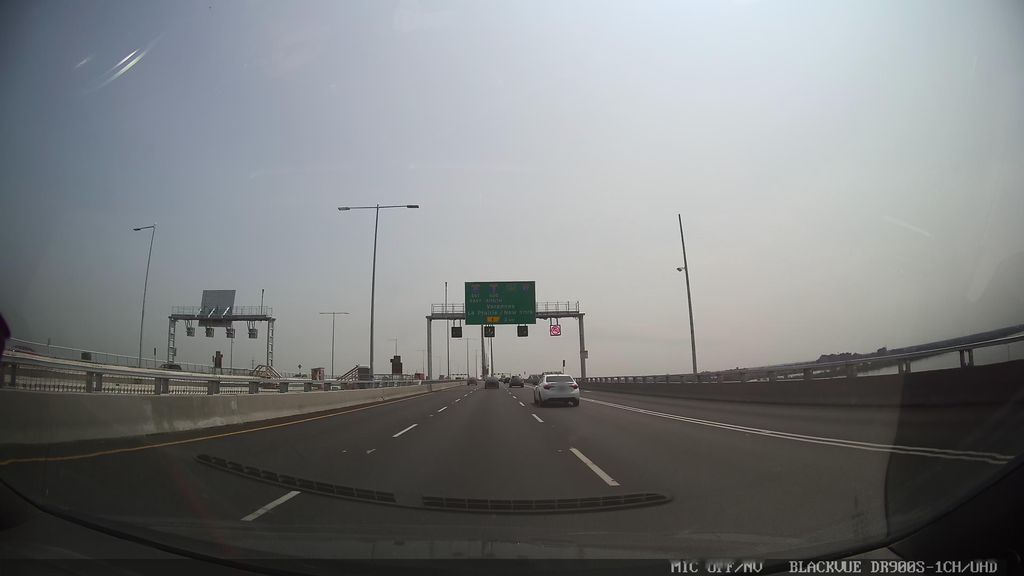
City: montreal